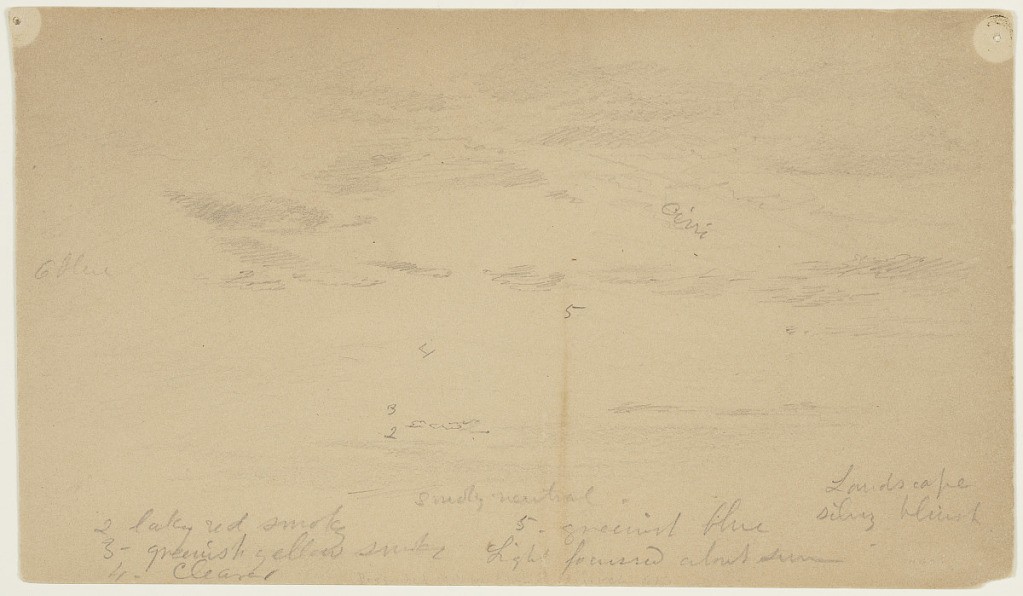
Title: Sky Sketch
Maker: Frederic Edwin Church, American, 1826–1900
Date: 1873–74
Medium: Graphite on tan wove paper; verso: graphite
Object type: Drawing
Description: Atmosphere sketch showing a view of a bright, partially cloud sky--possibly at sunset and likely viewed over Vermont. At center and upper center, a mixture of wispy cirri and puffy cumulous clouds are backlit by a bright sun.

Verso: Landscape sketch showing a view of a heavily wooded mountain ridge and nearby trees, likely in Vermont. In the middle distance at right, a billowing group of trees are shown on slightly arching terrain. A mountain ridge covered in trees extends across the horizon in the background with a sharp peak at upper left. The trees give the ridge a vibrant, serrated appearance.